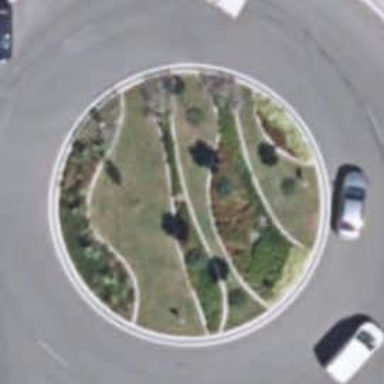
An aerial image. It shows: Asphalt road designated as trunk highway that features roundabout.